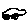
Label: car